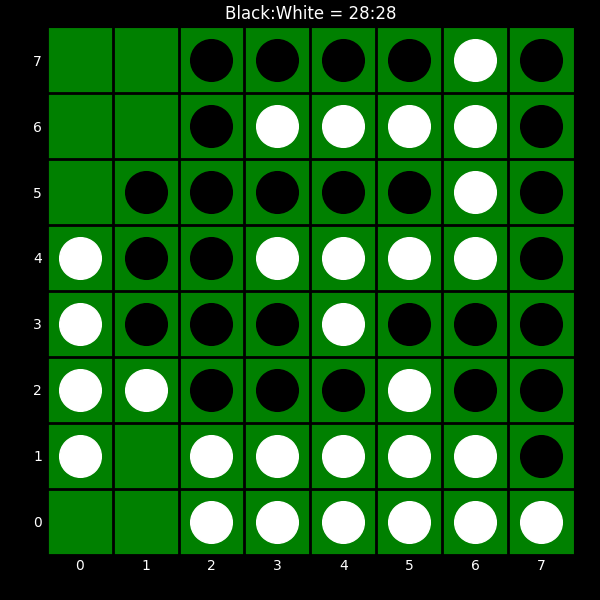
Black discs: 28
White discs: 28